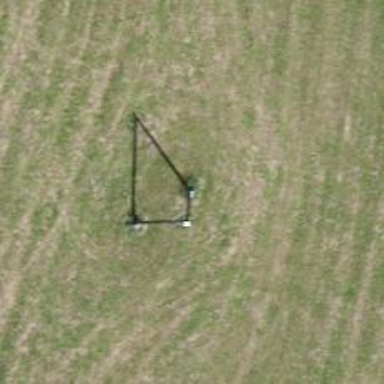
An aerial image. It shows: Guyed power pole.